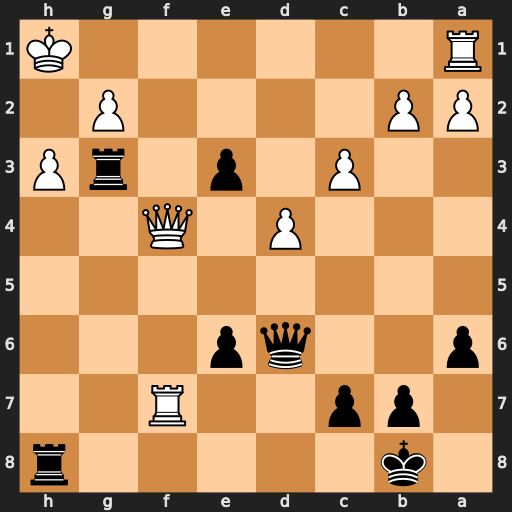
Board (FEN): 1k5r/1pp2R2/p2qp3/8/3P1Q2/2P1p1rP/PP4P1/R6K
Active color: b
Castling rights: -
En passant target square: -
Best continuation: Rhxh3+ Kg1 Qc6 Rf8+ Ka7